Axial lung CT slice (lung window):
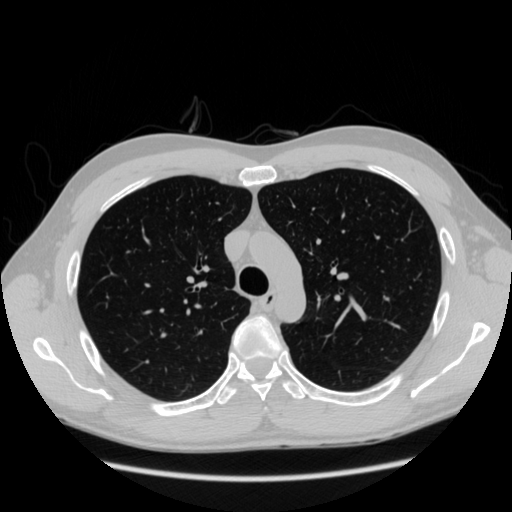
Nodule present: no